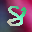
Label: 8